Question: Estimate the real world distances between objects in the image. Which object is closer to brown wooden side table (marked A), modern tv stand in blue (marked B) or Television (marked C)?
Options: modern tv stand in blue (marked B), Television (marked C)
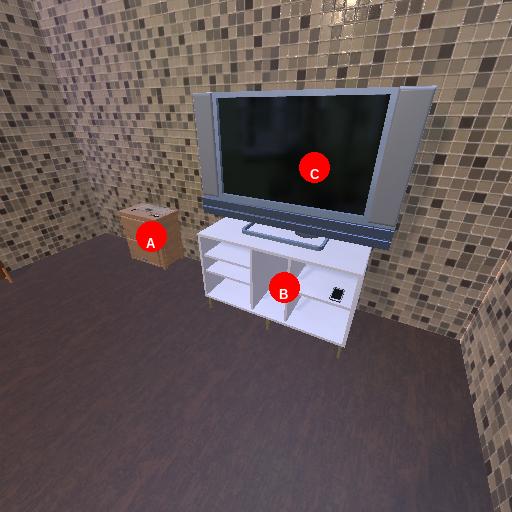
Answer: modern tv stand in blue (marked B)